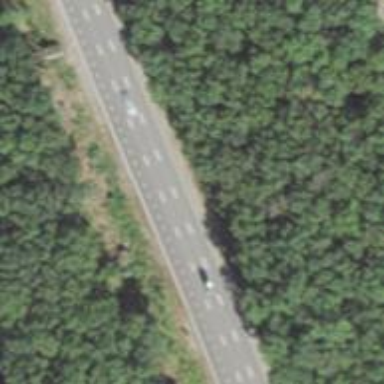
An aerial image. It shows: Motorway junction.